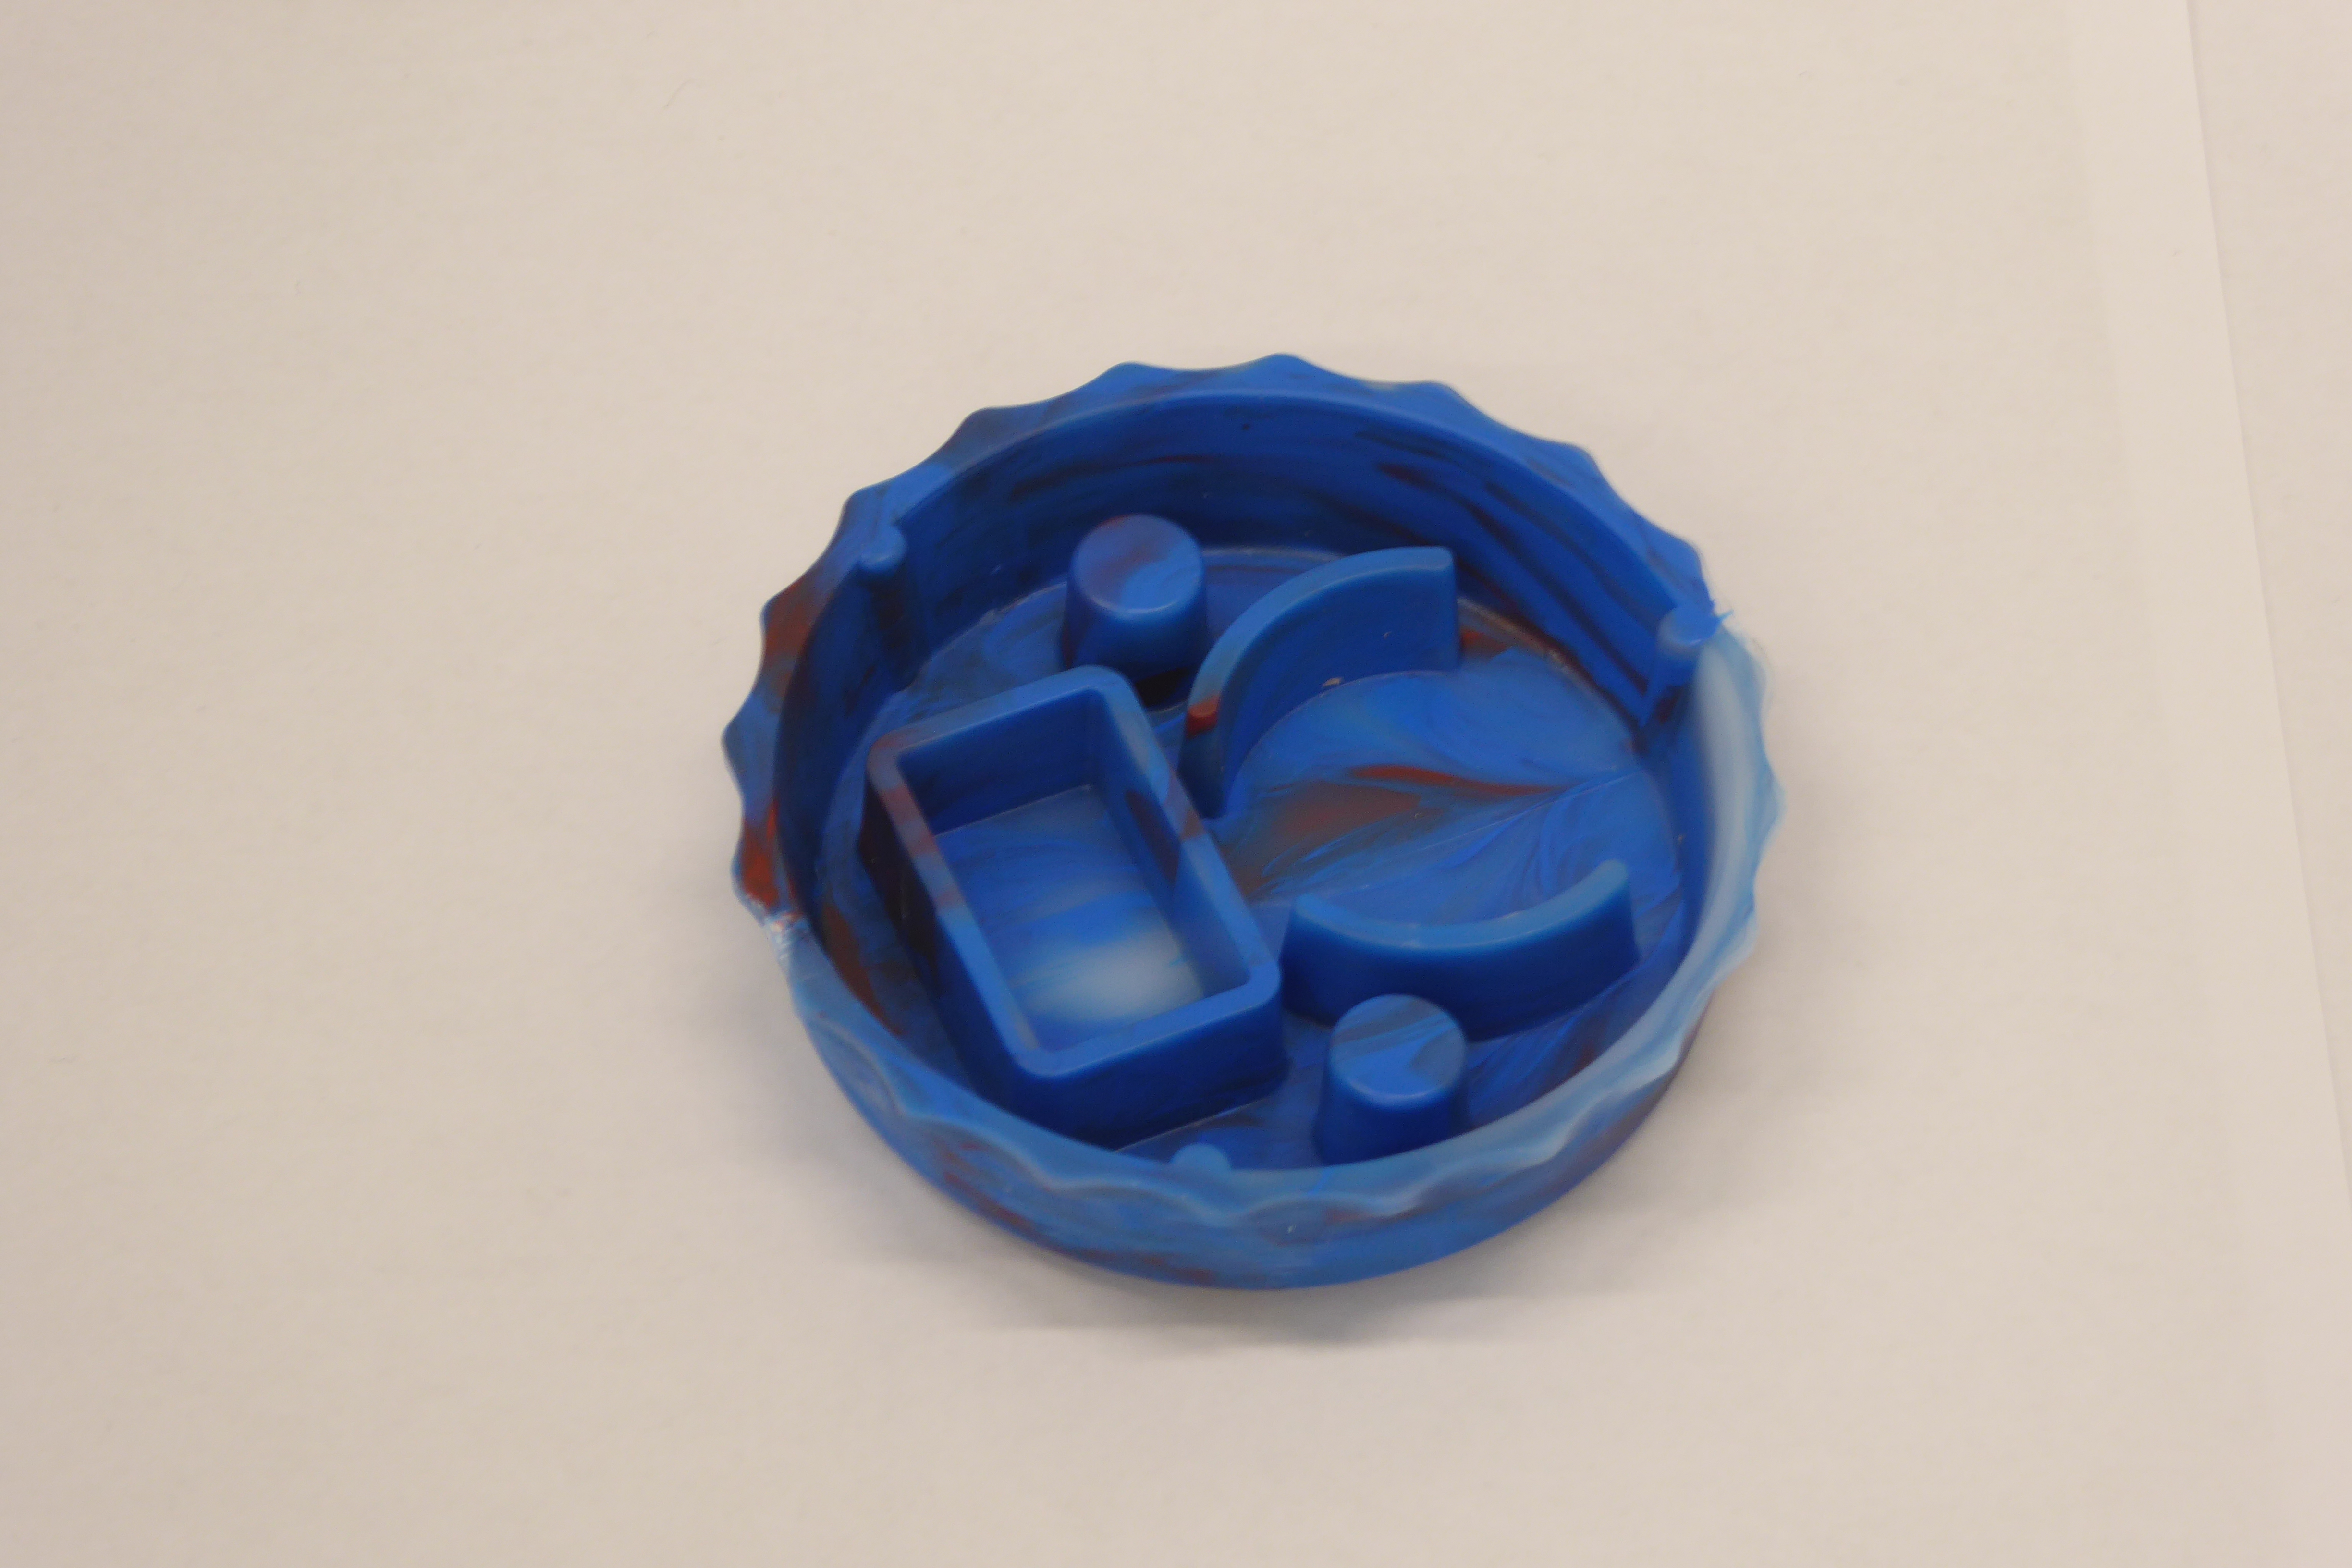
Label: Bottle Opener - Inlay